Question: I use LINQ to Twitter for authentication in my MVC application on localhost.
I configured my twitter app in the following way:

I implemented the controller using this article: <URL>
and my methods BeginAsync and CompleteAsync are completely the same as in the article. But I keep getting an error ''XMLHttpRequest cannot load https://api.twitter.com/oauth/authorize?oauth_token=<myToken>. No 'Access-Control-Allow-Origin' header is present on the requested resource. Origin 'http://127.0.0.1' is therefore not allowed access. ''
I added in Web.config:
'''
<system.webServer>
<httpProtocol>
<customHeaders>
<add name="Access-Control-Allow-Origin" value="*" />
</customHeaders>
</httpProtocol>
...
</system.webServer>
'''
but it is still not working.
Any thoughts?
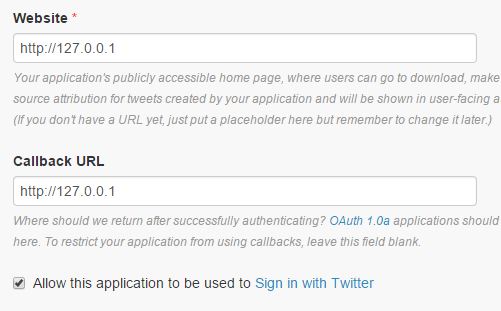
Answer: I think that the guy from the article didn't use ajax requests. The twitter oauth api doesn't support <URL>.